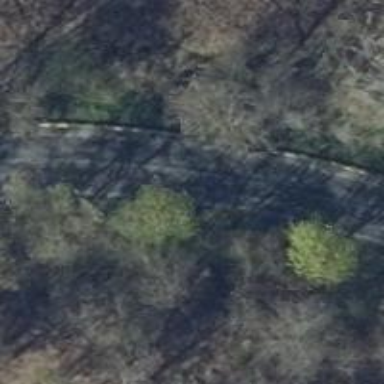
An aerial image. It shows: Asphalt road classified as primary highway.